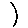
Label: sun